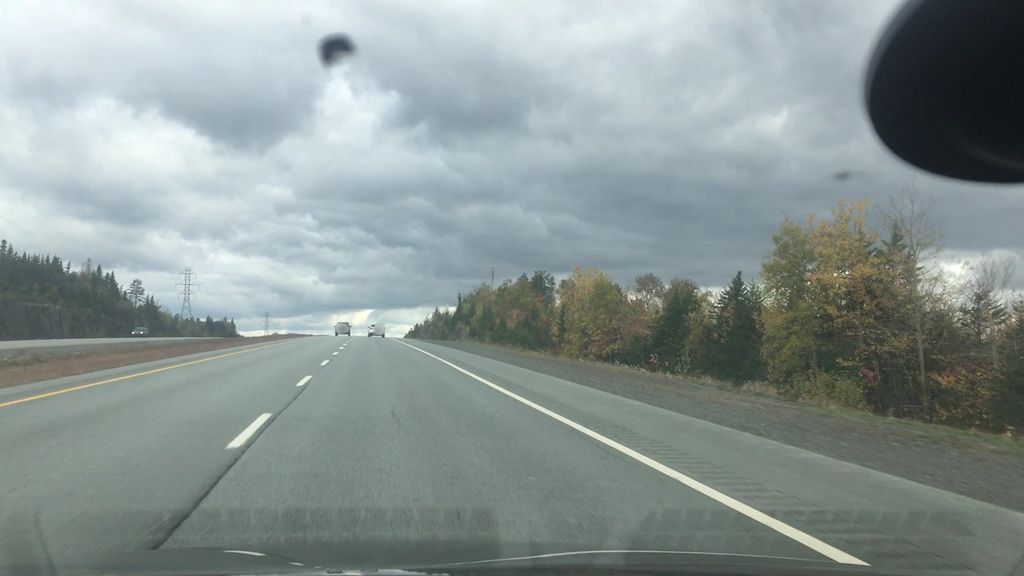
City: halifax